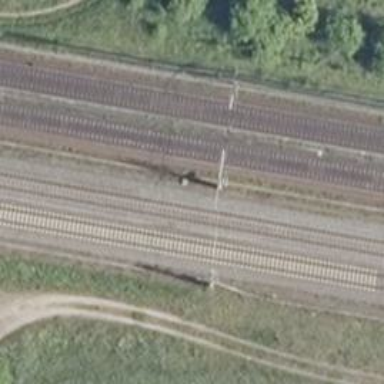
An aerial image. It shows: Railway milestone with catenary mast.